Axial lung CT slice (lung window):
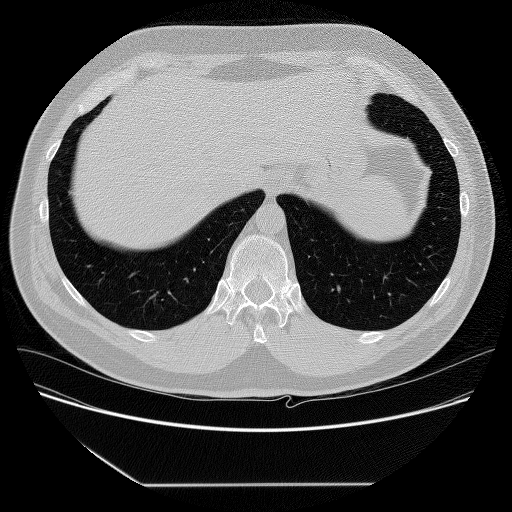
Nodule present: no